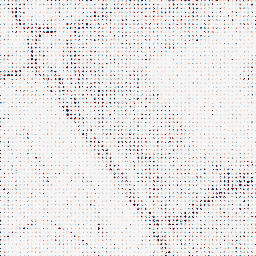
Category: wavelet
Decomposition family: wavelet_reverse_biorthogonal
Decomposition parameters: wavelet: rbio3.5
level: 1
Upsampling method: sinc_blackman
Upsampling parameters: scale: 8
kernel_size: 4
Upsampling scale: 8